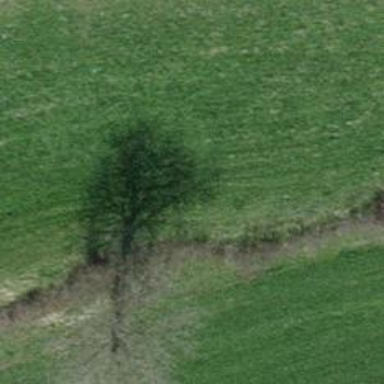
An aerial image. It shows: Hedge acting as barrier.